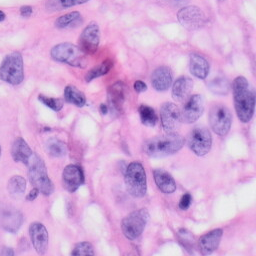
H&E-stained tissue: Skin